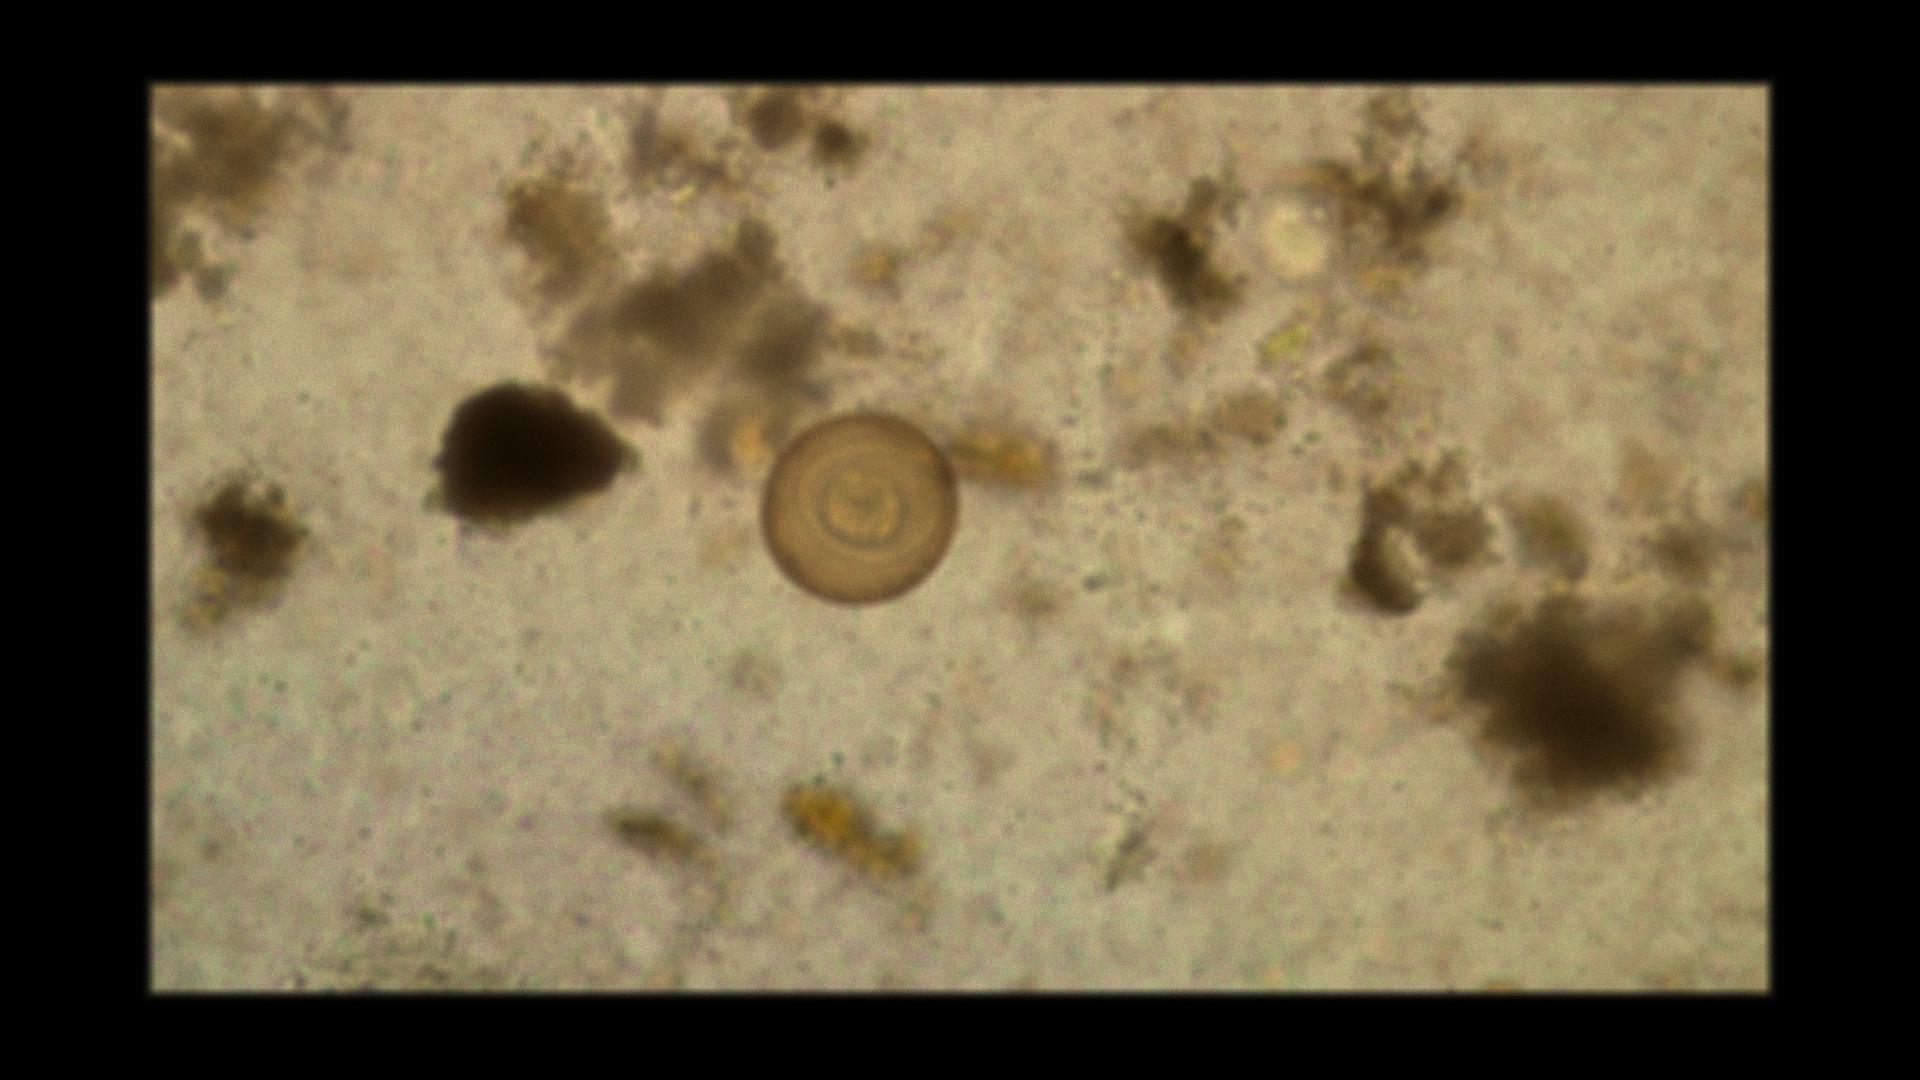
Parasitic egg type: Hymenolepis diminuta